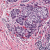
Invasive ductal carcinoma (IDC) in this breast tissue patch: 1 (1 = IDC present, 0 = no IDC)